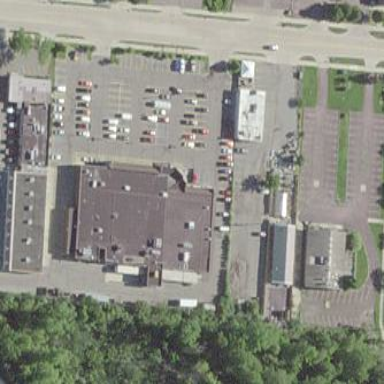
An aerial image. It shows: Retail building housing supermarket.